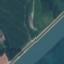
Land use / land cover: River